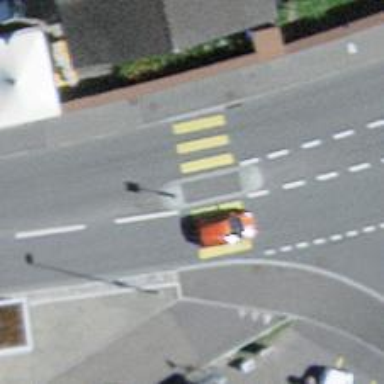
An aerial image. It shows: Uncontrolled road crossing with pedestrian island.